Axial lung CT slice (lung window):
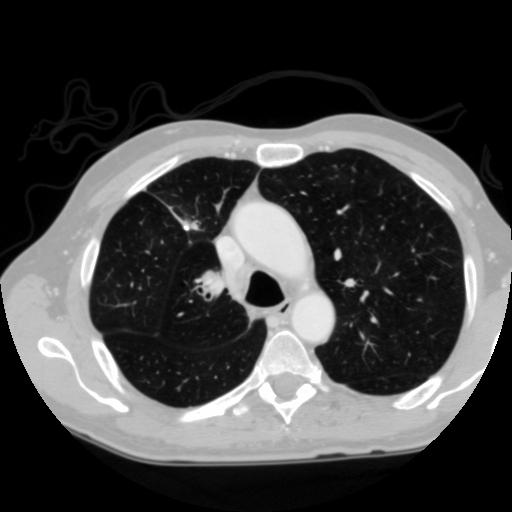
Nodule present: no